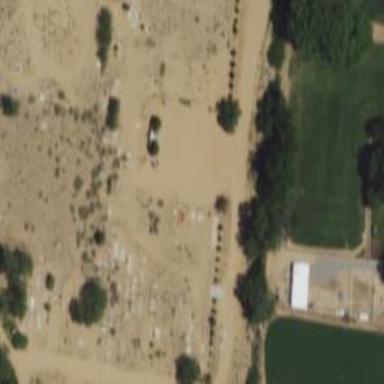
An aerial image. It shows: Cemetery.